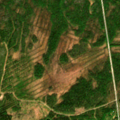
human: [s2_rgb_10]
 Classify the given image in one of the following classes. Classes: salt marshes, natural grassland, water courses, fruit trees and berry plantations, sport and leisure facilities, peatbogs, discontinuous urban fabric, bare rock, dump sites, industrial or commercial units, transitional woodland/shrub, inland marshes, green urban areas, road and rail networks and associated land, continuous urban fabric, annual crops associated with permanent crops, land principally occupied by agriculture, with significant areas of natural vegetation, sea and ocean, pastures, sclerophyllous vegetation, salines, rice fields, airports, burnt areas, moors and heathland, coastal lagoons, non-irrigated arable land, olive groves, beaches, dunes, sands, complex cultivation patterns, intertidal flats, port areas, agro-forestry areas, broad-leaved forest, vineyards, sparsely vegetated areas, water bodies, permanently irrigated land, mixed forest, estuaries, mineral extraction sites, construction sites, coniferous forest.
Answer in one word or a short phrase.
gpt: coniferous forest, mixed forest, transitional woodland/shrub